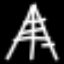
Label: The Eiffel Tower